Question: How can I customize share point portal and do it in a way that is easy to create and maintain. Below is a sample of the portal I inherited from someone else who was using images all over. I outlined in red each image. This image method introduces a lot of rigidity and loads of manual labor to make updates and changes.
can this be done using CSS or somethign other than images?
I tried using <URL> but i think it falls short and only allows customization of basic share point objects.
As a bonus i would like to see if its possible for each portal in the group that represents a particular project pull project related details like "milestones" from a SQL driven project management system we had home grown. Our team has about 25 projects at any given time.

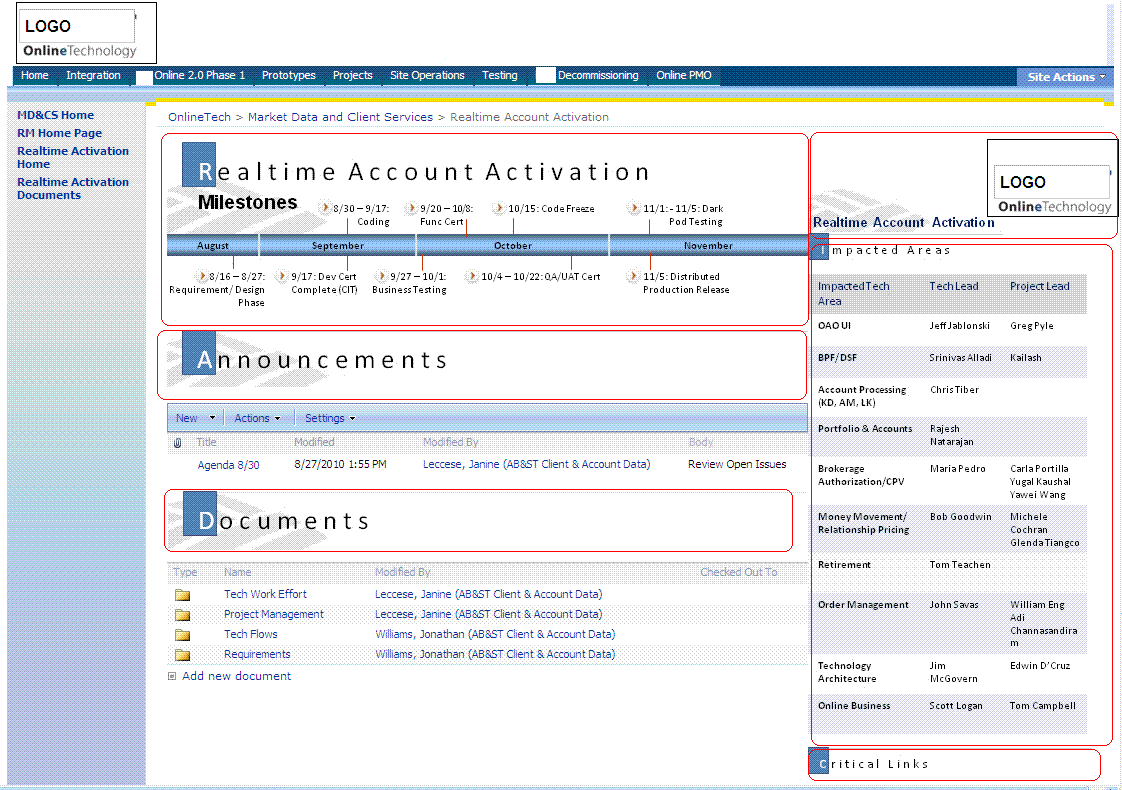
Answer: For <URL>'s blog is the first place to go to.
Especially have a look at the Resources on the right such as the <URL>